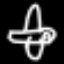
Label: airplane